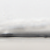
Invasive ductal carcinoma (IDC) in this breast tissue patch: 0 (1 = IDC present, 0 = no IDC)